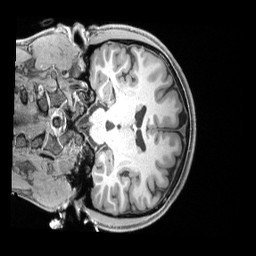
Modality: T1w
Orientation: coronal
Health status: healthy
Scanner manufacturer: siemens
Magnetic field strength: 3 T
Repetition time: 2.4 s
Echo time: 0.00222 s